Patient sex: M
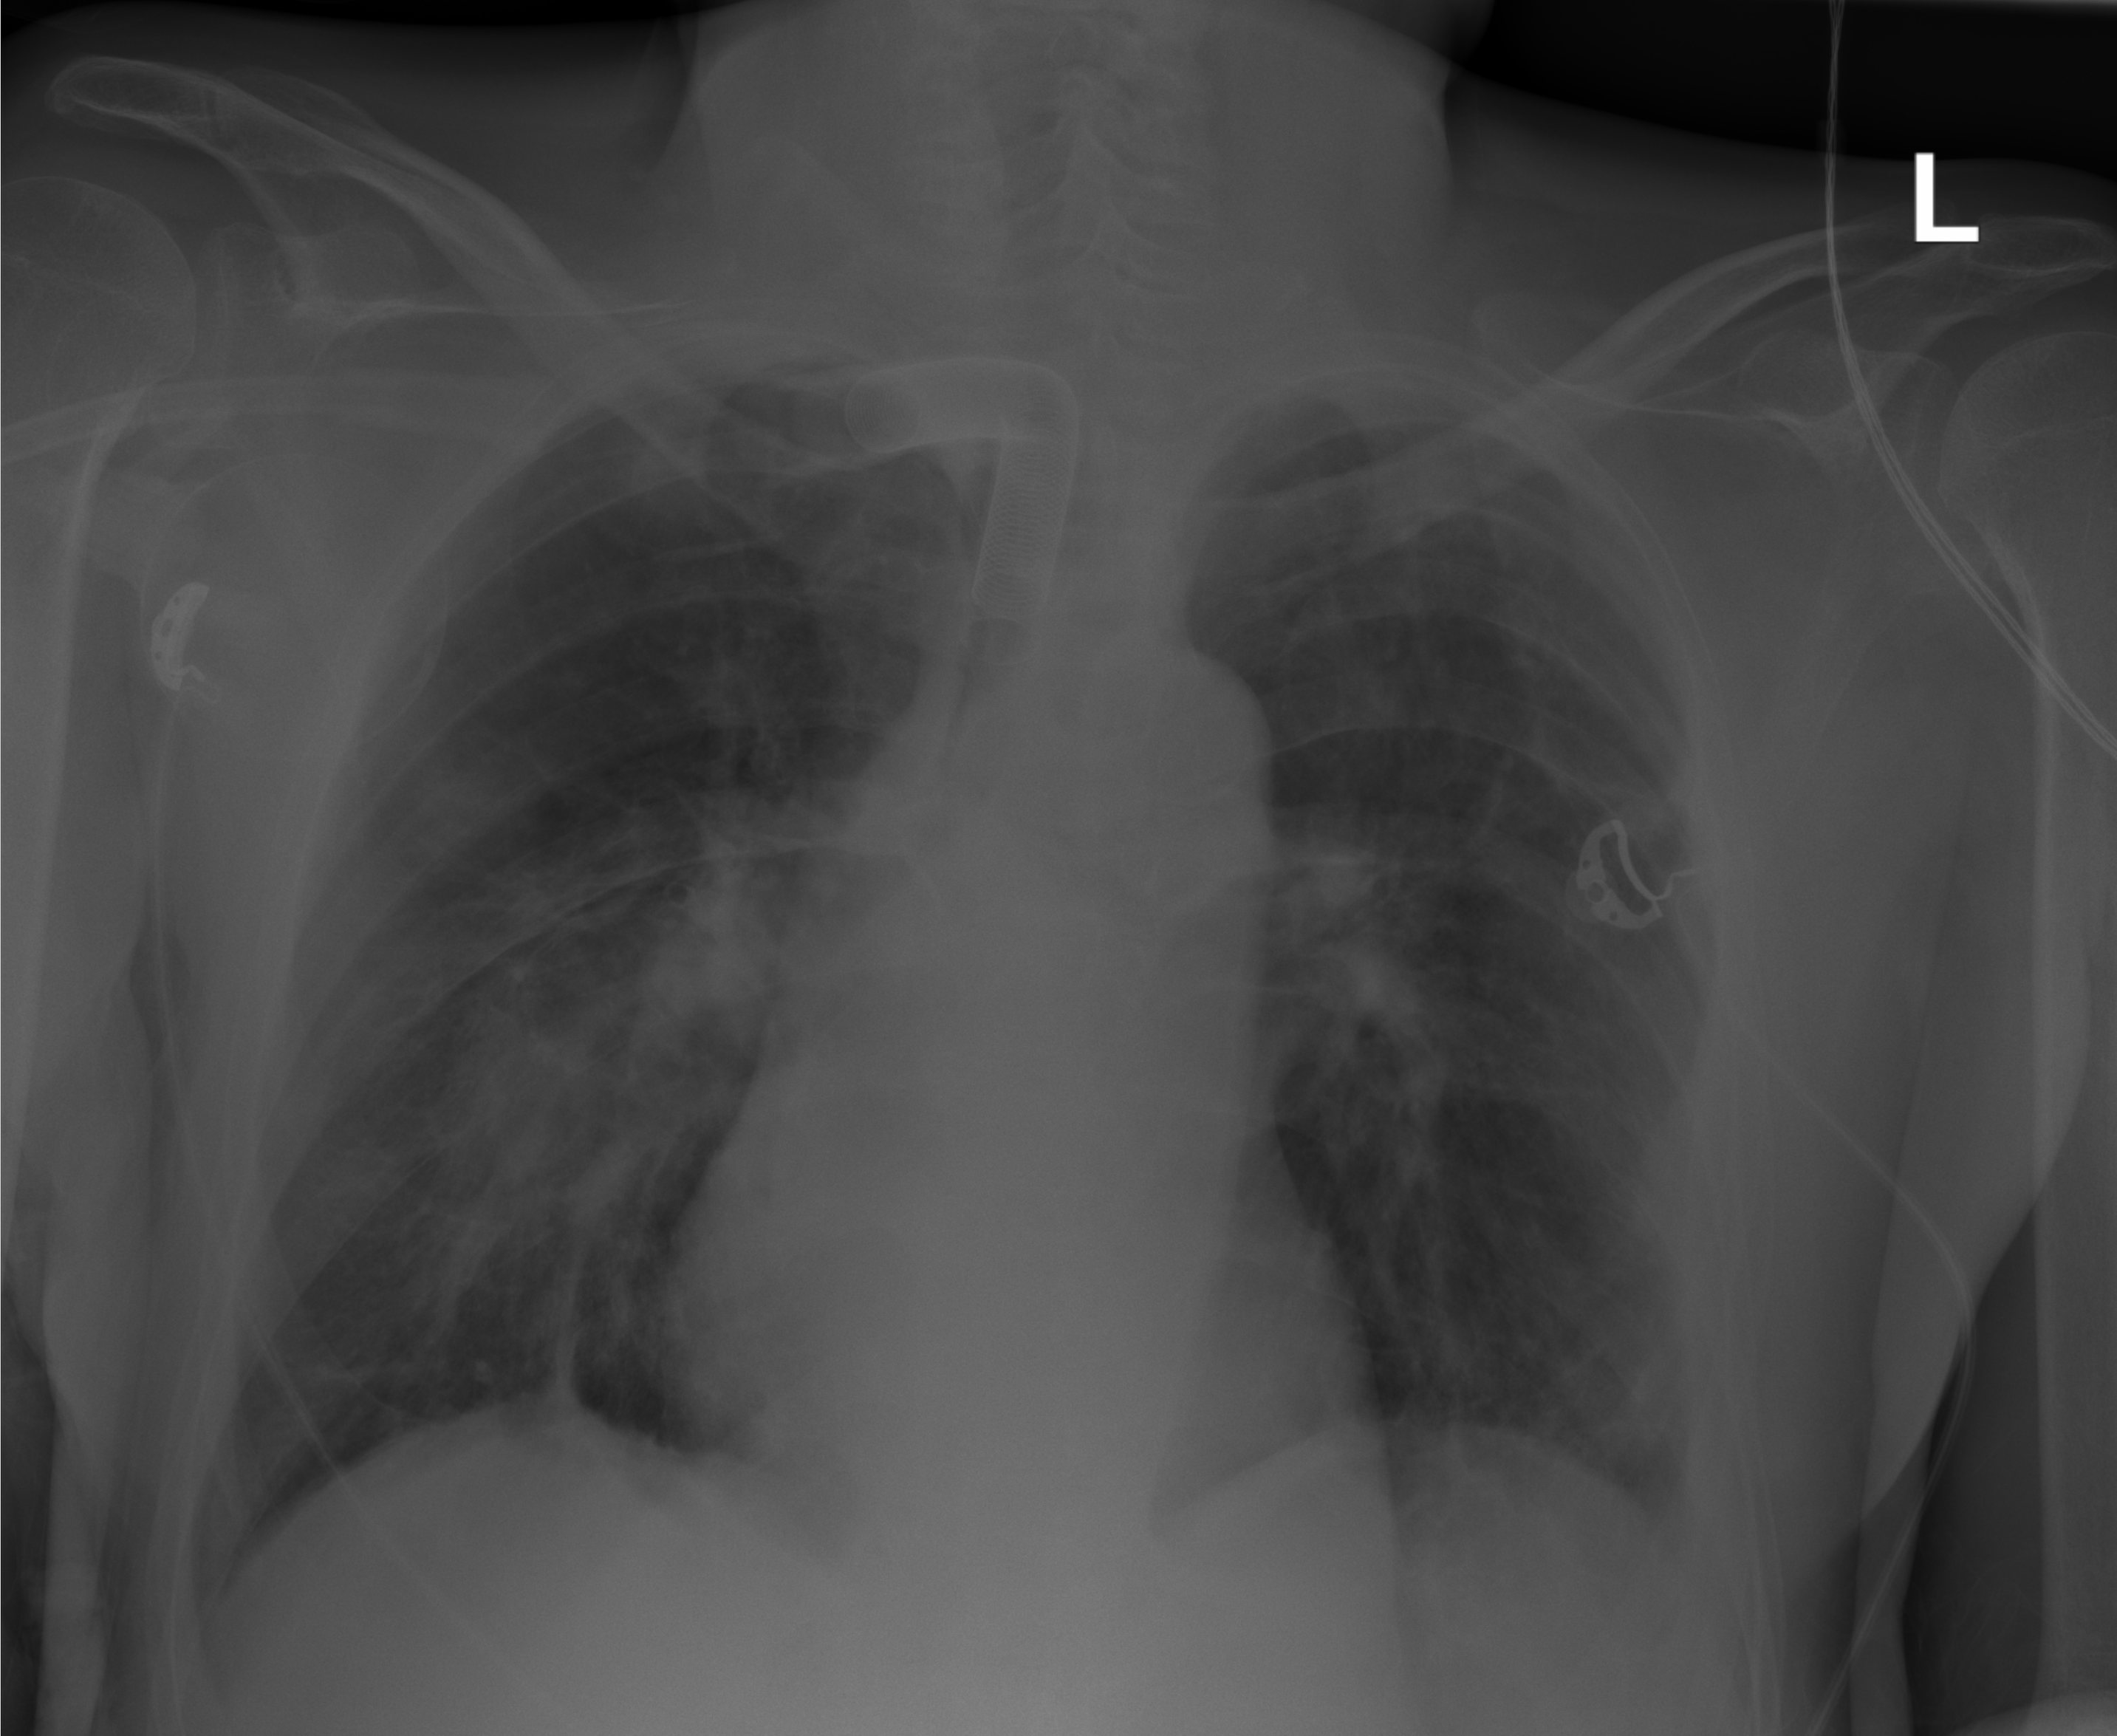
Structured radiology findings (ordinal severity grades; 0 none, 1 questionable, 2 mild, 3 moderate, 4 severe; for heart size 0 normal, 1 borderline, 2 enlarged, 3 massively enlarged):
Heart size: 0
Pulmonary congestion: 2
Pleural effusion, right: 0
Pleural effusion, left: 0
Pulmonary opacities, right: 2
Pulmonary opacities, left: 2
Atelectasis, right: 3
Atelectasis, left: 2